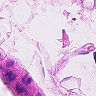
Metastatic tissue present: no